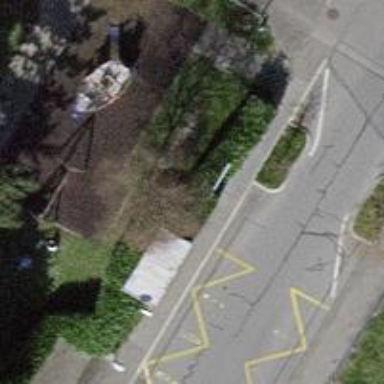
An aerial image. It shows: Bus stop with platform for public transport.